Field crop: maize
Growth stage: 1
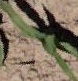
Species: maize